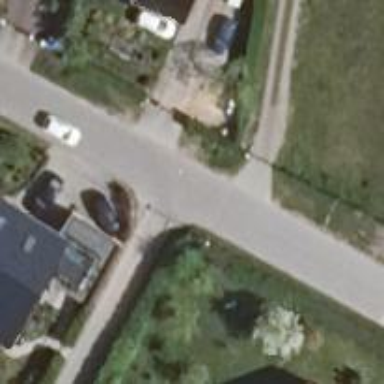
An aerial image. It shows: Smoothly paved residential road.